七年级 · 度量几何学
 在长方形 $A B C D$ 内, 将两张边长分别为 $a$ 和 $b(a>b)$ 的正方形纸片按图1, 图2两种方式放置(图1, 图2中两张正方形纸片均有部分重叠), 矩形中未被这两张正方形纸片覆盖的部分用阴影表示, 设图1中阴影部分的面积为 $S_{1}$, 图2中阴影部分的面积为 $S_{2}$.当 $A D-A B=2$ 时, $S_{2}-S_{1}$ 的值为 ( )

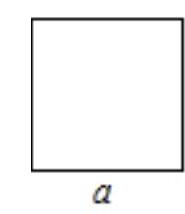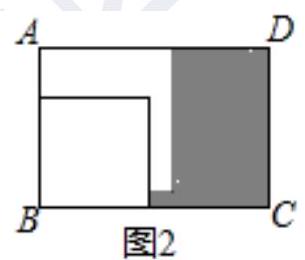
A. $2 a$
B. $2 b$

图2

图1
D. $-2 b$

答案: B
解析: 【答案】 $B$

【解析】解: $S_{1}=(A B-a) \cdot a+(C D-b)(A D-a)=(A B-a) \cdot a+(A B-b)(A D-a)$, $S_{2}=A B(A D-a)+(a-b)(A B-a)$,

$$
\therefore S_{2}-S_{1}=A B(A D-a)+(a-b)(A B-a)-(A B-a) \cdot a-(A B-b)(A D-a)
$$

$$
=(A D-a)(A B-A B+b)+(A B-a)(a-b-a)
$$

$=b \cdot A D-a b-b \cdot A B+a b=b(A D-A B)=2 b$.

故选: $B$.

利用面积的和差分别表示出 $S_{1}$ 和 $S_{2}$, 然后利用整式的混合运算计算它们的差.

本题考查了整式的混合运算：“整体” 思想在整式运算中较为常见，适时采用整体思想可使问题简单化, 并且迅速地解决相关问题, 此时应注意被看做整体的代数式通常要用括号括起来. 也考查了正方形的性质.